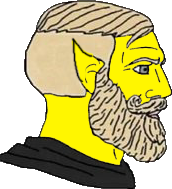
Label: 4_Yes_Chad